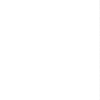
Label: not_dusty